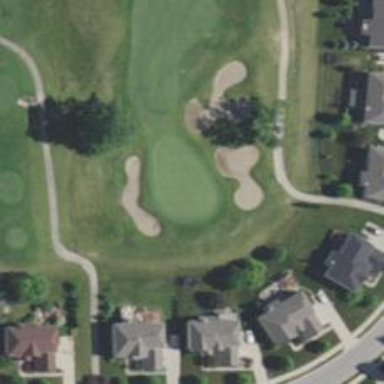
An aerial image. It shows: View of golf hole.